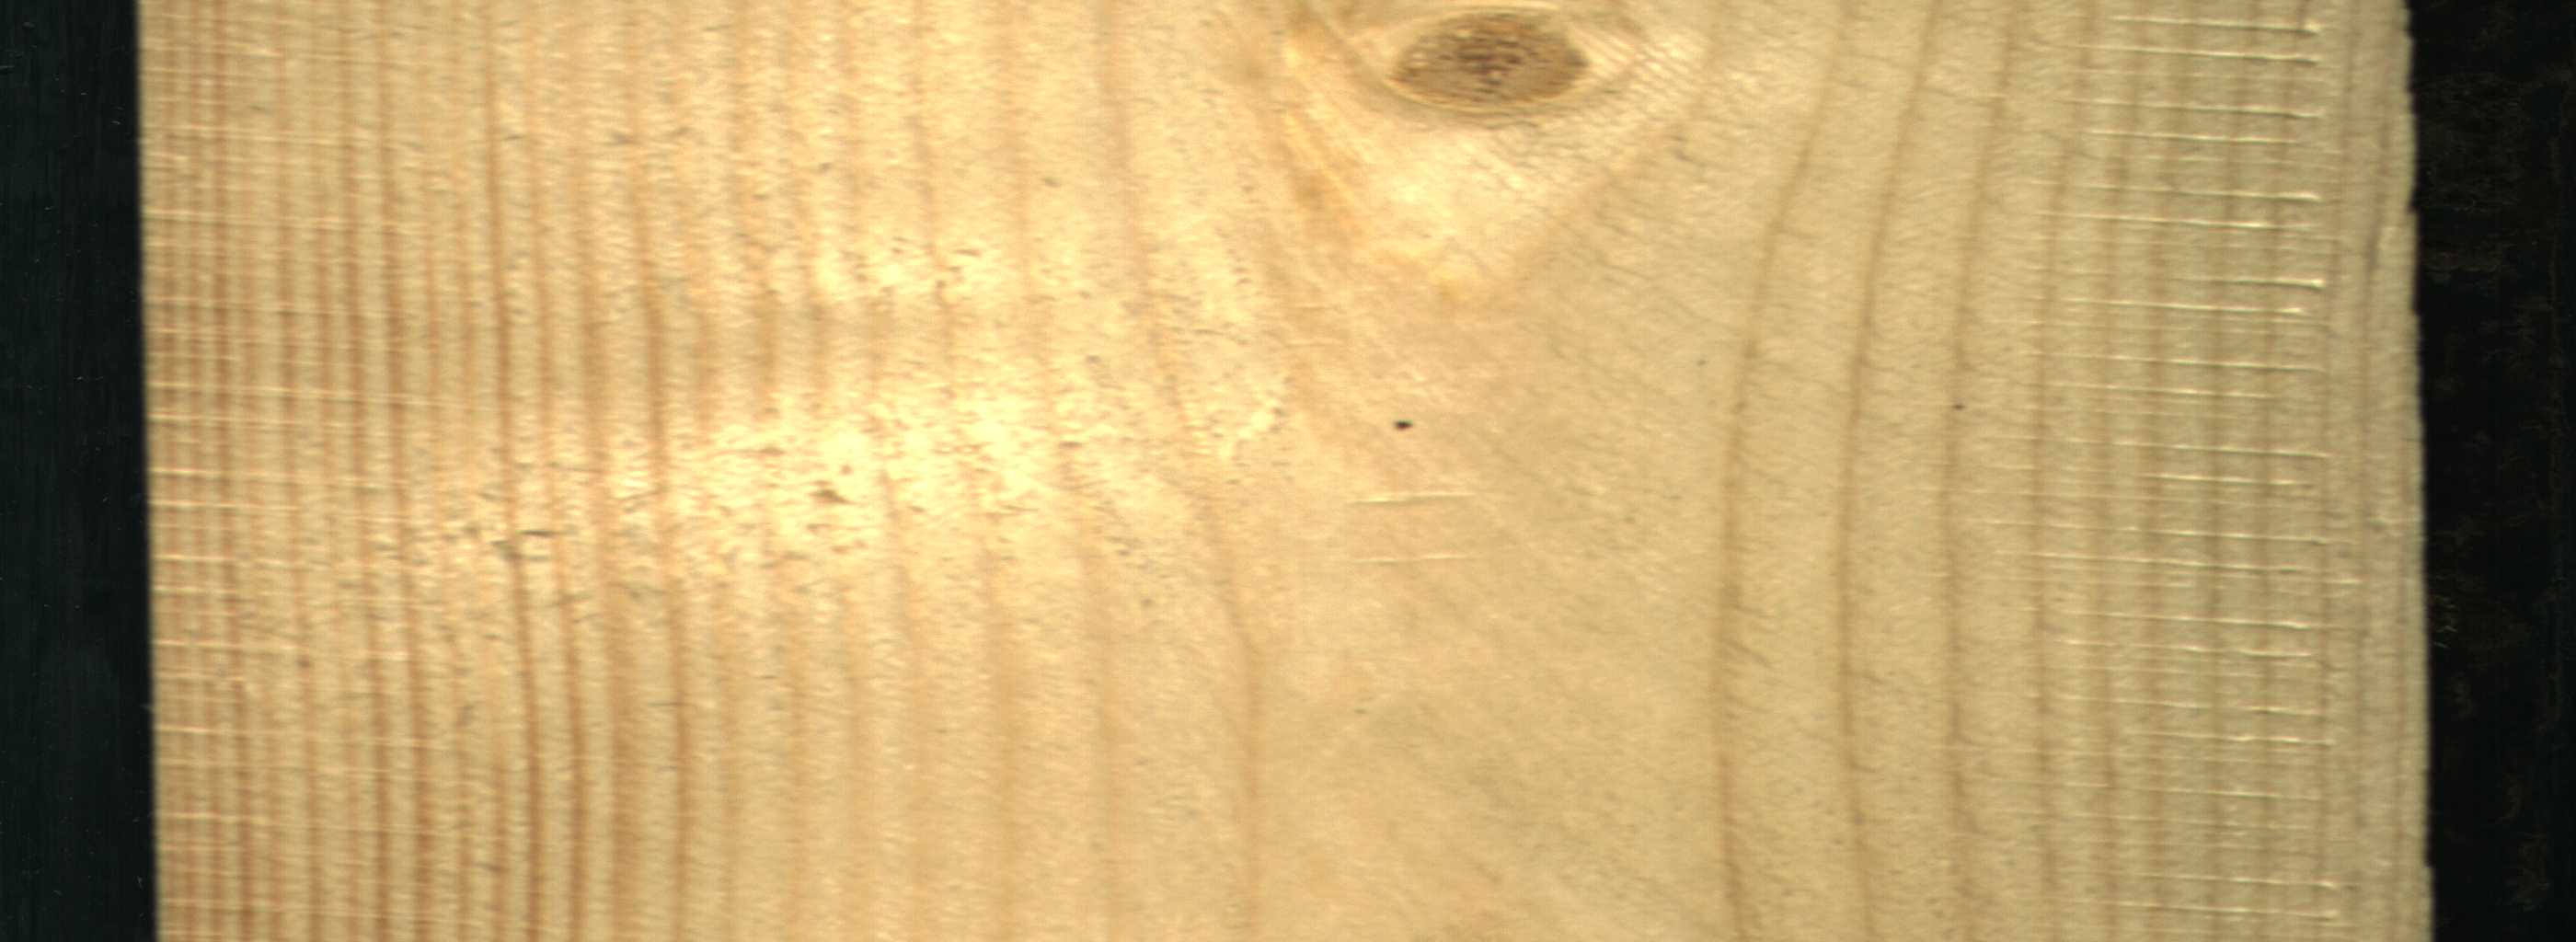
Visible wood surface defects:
Live_Knot